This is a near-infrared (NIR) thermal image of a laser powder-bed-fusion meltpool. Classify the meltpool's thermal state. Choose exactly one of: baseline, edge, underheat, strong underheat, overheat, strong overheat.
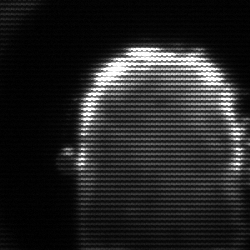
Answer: baseline